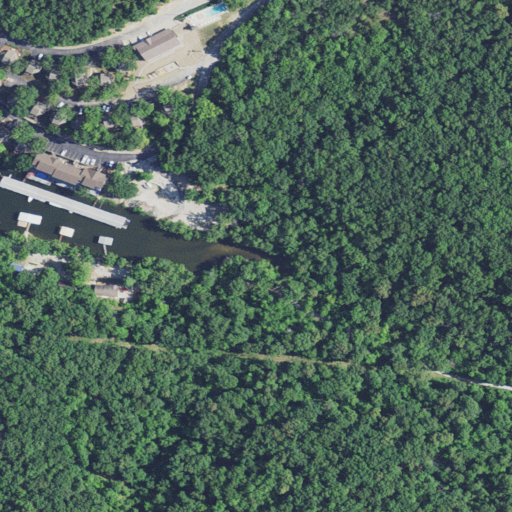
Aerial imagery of valley in Missouri named Pogue Hollow containing deciduous forest, open development, medium intensity development, low intensity development, and high intensity development